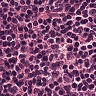
Metastatic tissue present: no